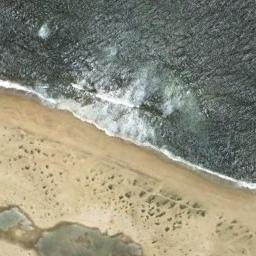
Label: beach